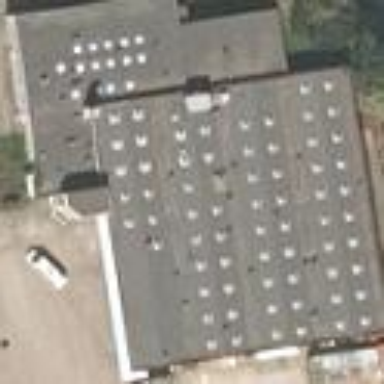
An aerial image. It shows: Manufacturing building.